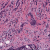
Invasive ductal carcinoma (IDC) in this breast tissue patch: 1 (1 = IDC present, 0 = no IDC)